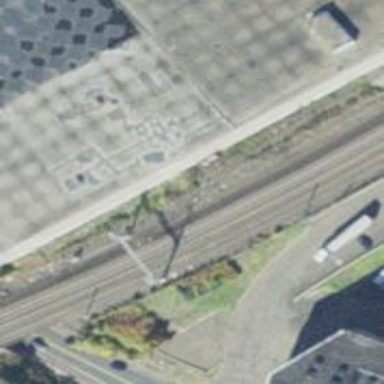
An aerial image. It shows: Rail spur service.